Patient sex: M
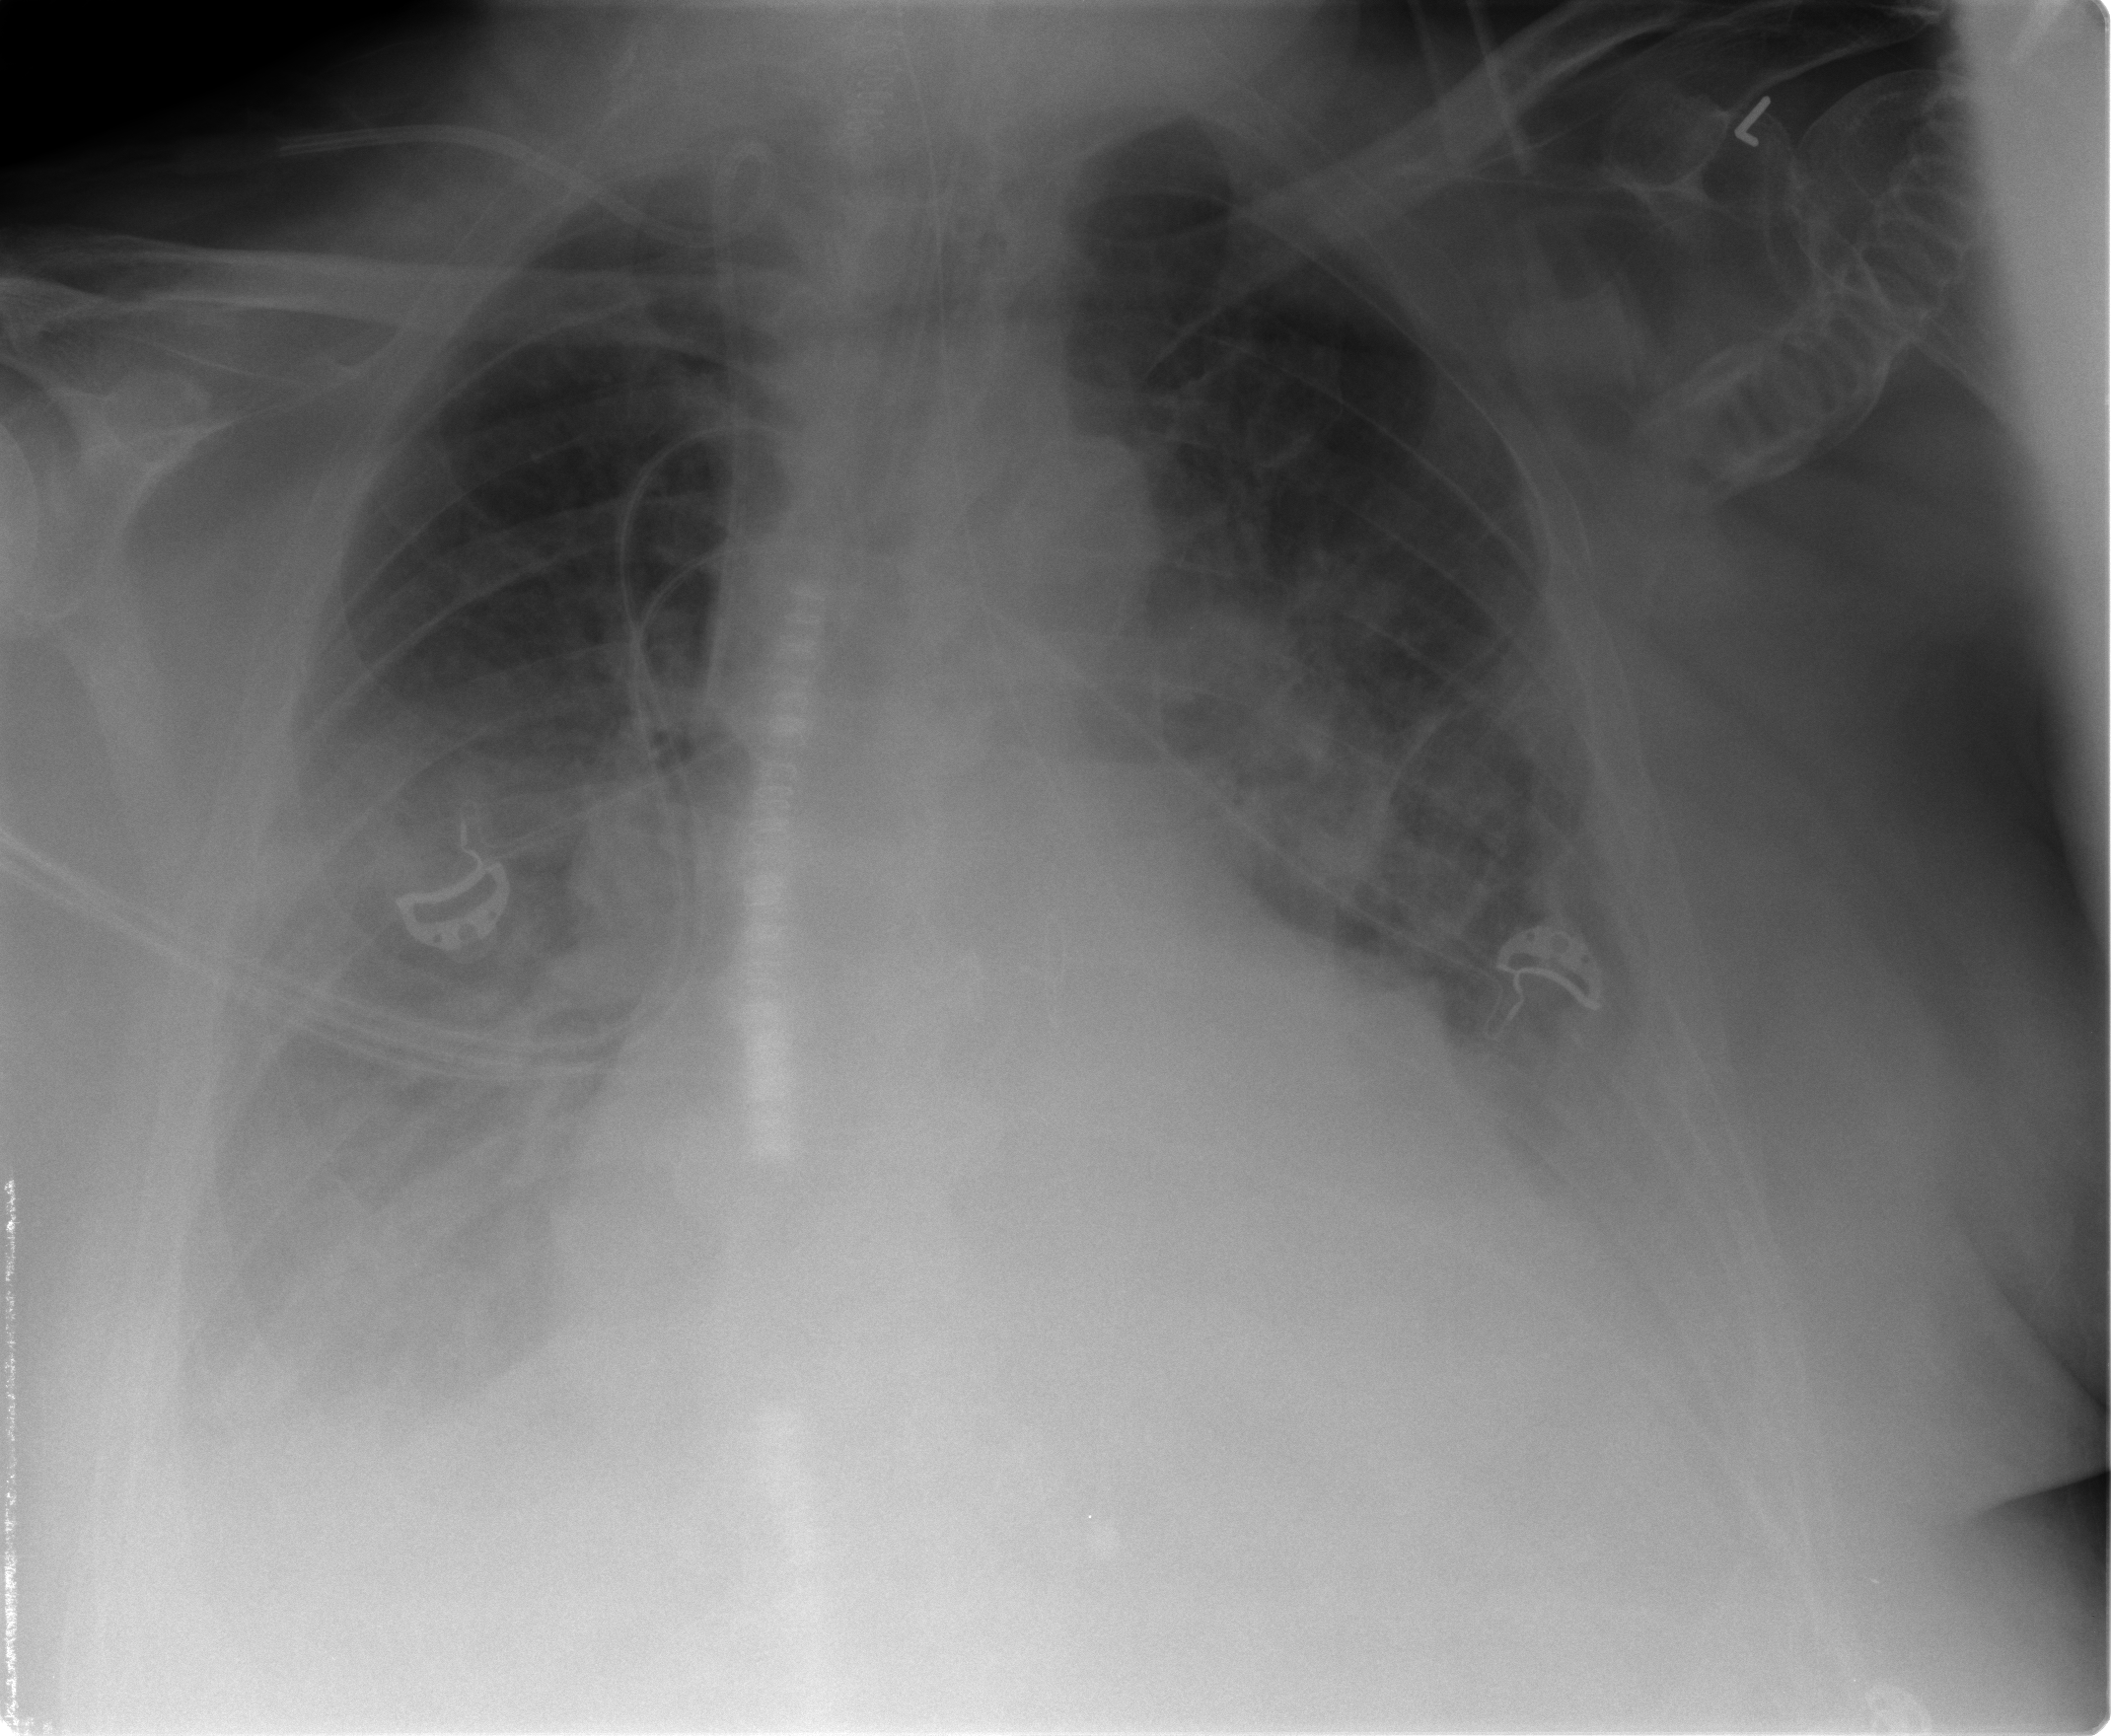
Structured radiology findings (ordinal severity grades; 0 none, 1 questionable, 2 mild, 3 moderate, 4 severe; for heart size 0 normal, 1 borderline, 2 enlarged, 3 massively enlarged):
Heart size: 3
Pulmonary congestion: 3
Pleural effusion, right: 2
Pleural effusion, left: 3
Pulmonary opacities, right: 2
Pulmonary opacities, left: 2
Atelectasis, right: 3
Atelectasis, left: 2